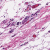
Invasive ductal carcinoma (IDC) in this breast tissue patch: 0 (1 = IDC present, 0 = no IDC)